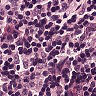
Metastatic tissue present: no